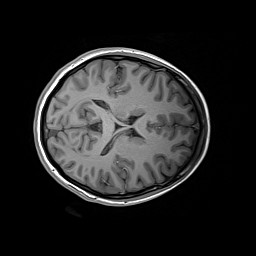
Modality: T1w
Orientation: axial
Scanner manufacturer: siemens
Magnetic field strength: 3 T
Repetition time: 2.2 s
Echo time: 0.00244 s